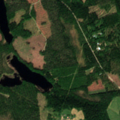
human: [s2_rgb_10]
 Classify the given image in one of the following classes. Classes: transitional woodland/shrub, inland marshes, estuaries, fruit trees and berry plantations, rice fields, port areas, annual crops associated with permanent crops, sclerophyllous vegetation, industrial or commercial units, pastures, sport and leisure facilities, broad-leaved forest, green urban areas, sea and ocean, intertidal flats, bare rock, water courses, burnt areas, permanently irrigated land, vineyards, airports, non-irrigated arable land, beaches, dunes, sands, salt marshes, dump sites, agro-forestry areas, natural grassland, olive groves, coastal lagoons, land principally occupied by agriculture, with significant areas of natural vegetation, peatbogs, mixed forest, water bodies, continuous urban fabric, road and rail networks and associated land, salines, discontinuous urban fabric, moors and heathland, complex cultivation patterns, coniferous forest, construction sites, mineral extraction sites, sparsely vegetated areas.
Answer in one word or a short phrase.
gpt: coniferous forest, mixed forest, transitional woodland/shrub